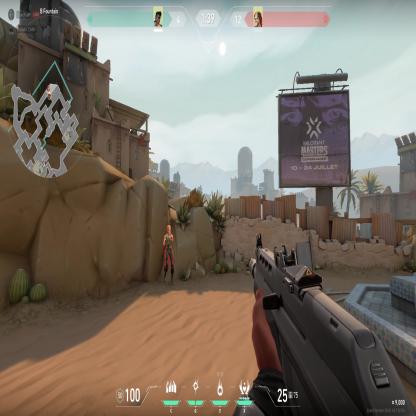
Label: enemy